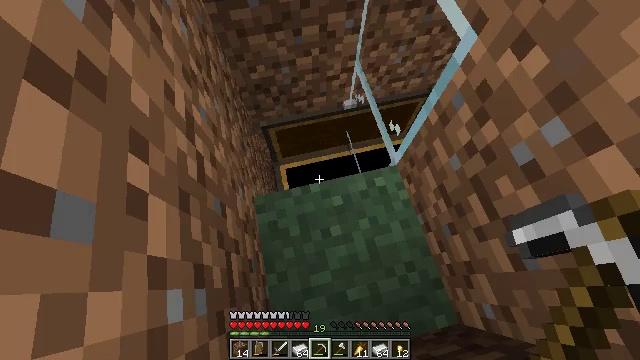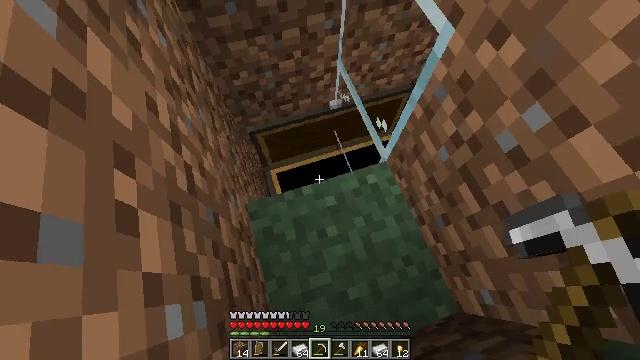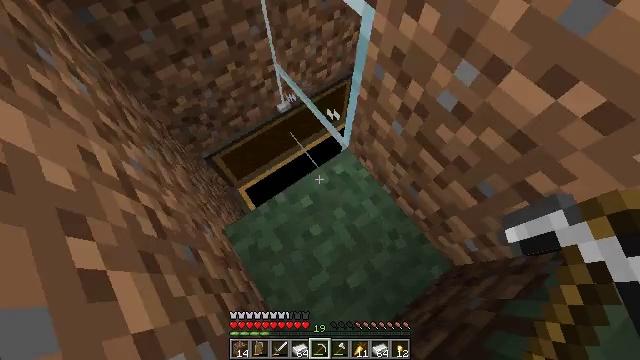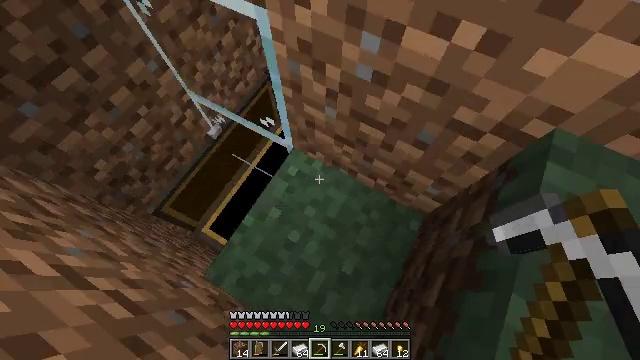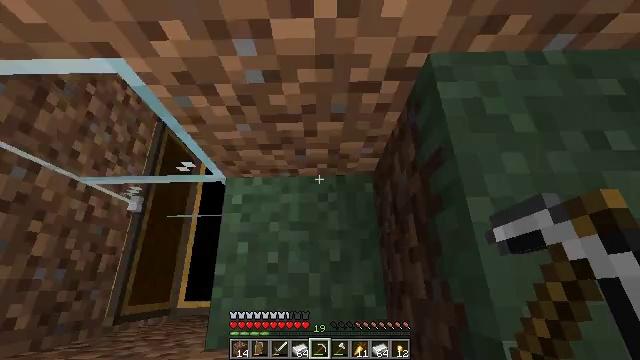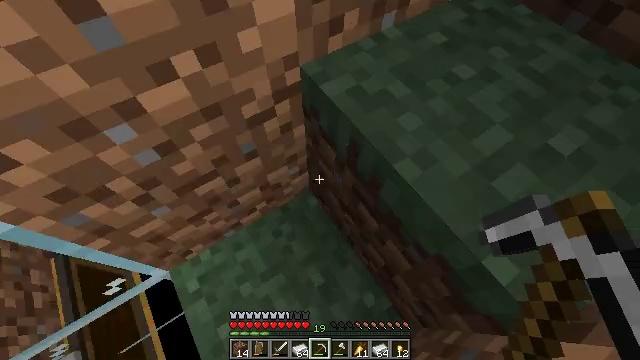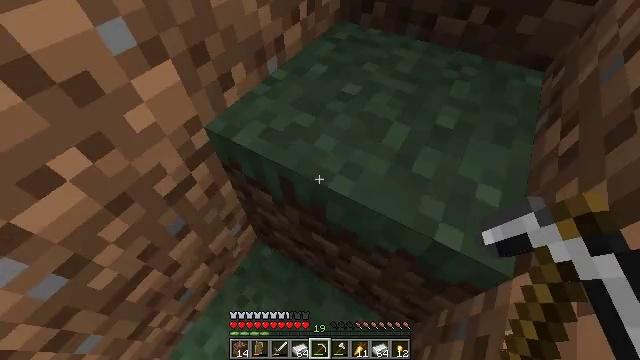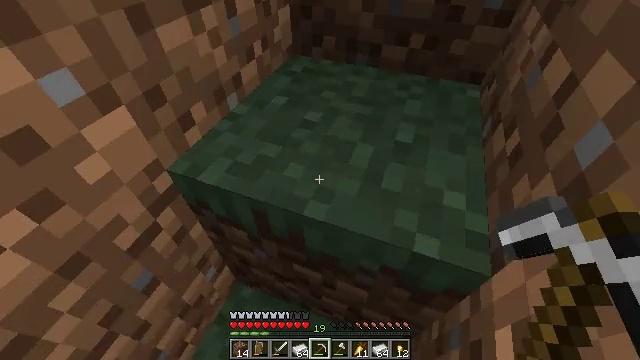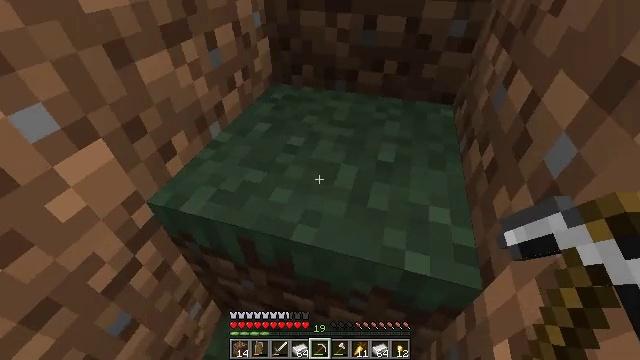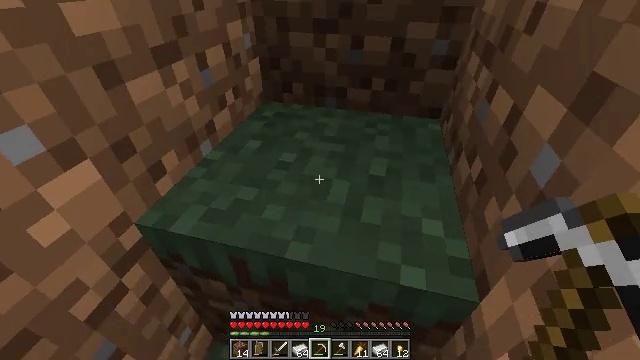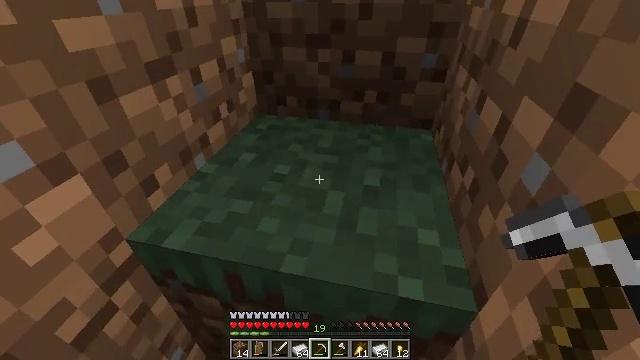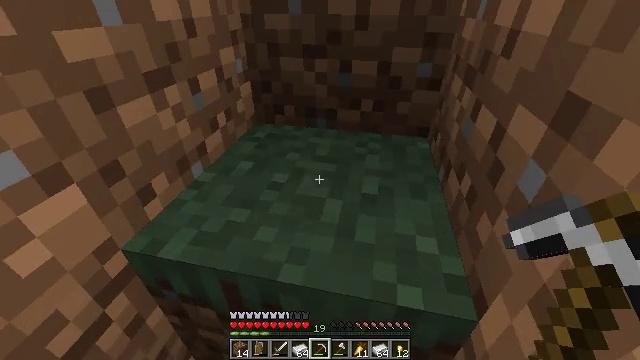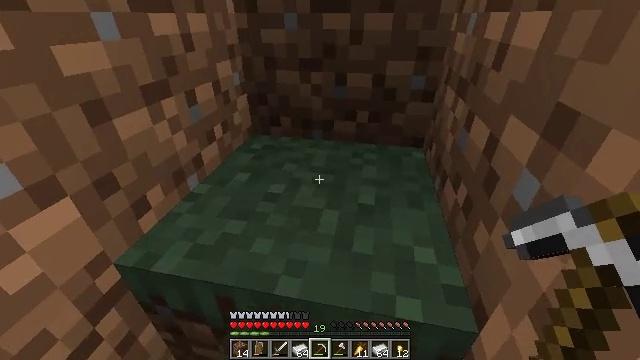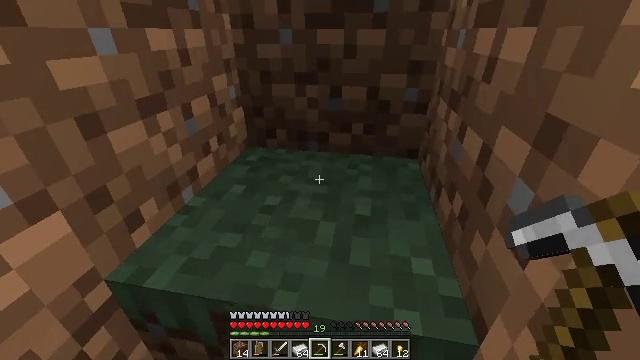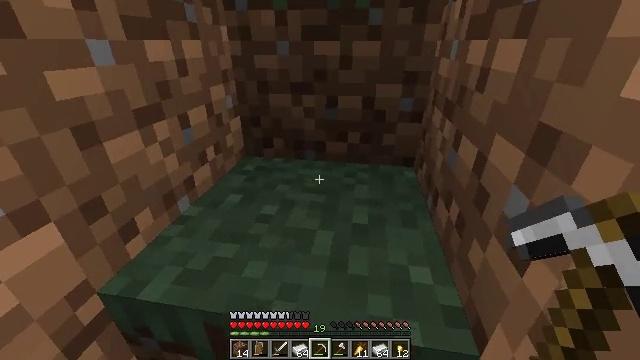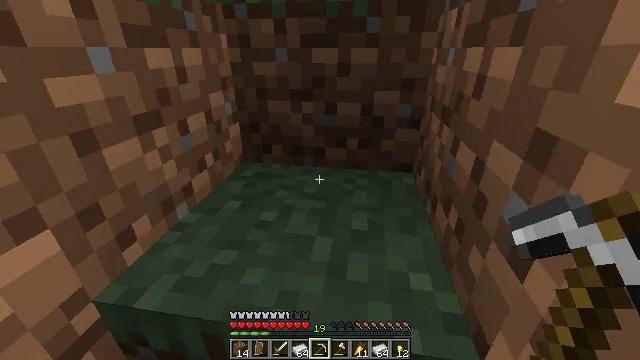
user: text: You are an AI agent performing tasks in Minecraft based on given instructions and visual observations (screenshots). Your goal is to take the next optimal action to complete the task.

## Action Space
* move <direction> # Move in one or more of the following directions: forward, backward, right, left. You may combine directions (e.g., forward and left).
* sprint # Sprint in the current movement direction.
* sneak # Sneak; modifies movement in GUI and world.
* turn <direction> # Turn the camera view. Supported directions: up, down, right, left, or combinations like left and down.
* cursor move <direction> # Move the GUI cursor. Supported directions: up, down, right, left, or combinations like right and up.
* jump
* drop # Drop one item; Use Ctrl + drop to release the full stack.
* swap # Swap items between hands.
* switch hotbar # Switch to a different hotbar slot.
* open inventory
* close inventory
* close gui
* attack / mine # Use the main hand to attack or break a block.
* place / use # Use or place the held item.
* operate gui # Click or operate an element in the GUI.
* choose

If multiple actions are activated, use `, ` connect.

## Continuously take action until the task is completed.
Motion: motion action
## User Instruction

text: Combine iron ingots to form an iron block.
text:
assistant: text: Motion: turn right
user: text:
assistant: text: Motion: turn right
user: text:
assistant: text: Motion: turn right
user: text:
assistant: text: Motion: turn right
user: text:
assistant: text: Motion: turn right and up
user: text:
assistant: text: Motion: turn right and up
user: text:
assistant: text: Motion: turn right and up
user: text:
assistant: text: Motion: turn right and up
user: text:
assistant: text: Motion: turn right and up
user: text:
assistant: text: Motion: turn right and up
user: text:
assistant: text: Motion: turn up
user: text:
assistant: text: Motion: turn up
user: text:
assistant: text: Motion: turn right and up
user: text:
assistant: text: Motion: turn up
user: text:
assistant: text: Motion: turn up
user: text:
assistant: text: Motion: turn up
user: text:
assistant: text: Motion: move forward, turn up
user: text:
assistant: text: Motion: move forward, turn right and up
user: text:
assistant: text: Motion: move forward, turn right and up
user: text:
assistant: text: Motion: move forward, turn right and up
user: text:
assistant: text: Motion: move forward, turn right and up
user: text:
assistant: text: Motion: move forward, turn right and up, jump
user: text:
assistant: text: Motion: move forward, turn up, jump
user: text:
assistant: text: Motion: move forward, turn up, jump
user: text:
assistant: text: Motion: move forward, turn up, jump
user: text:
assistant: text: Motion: move forward, turn up, jump
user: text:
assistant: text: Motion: move forward, jump
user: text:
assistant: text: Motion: move forward, jump
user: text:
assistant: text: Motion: move forward, jump
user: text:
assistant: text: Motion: move forward, jump